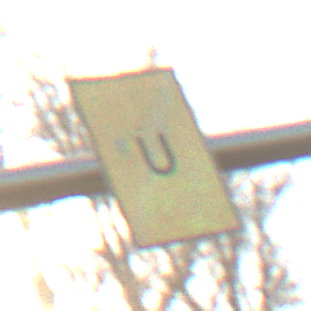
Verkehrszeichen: EndeUmleitung
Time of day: SunriseSunset
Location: Outdoor (Nature)
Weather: PartlyCloudy
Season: NotSpecified
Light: Natural